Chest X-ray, PA view. Patient: 53 years old, sex F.
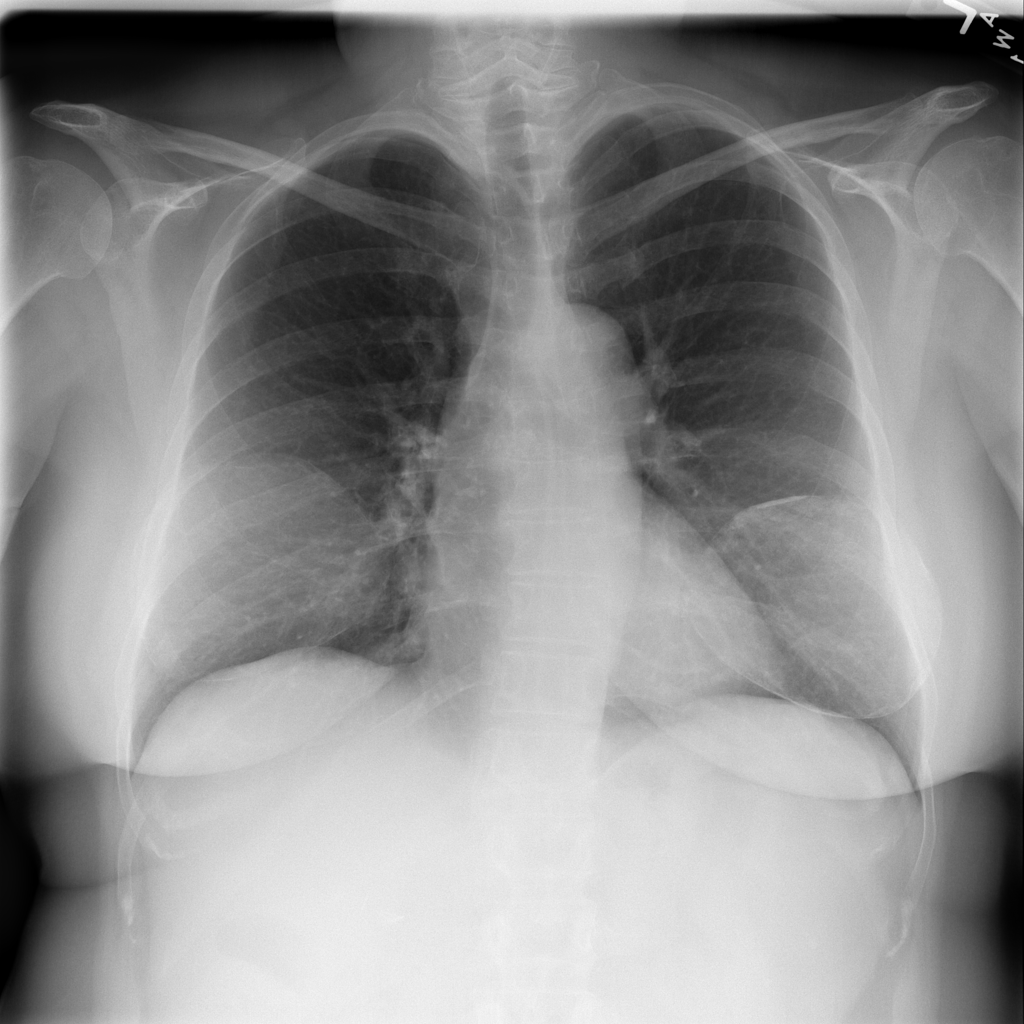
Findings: No Finding